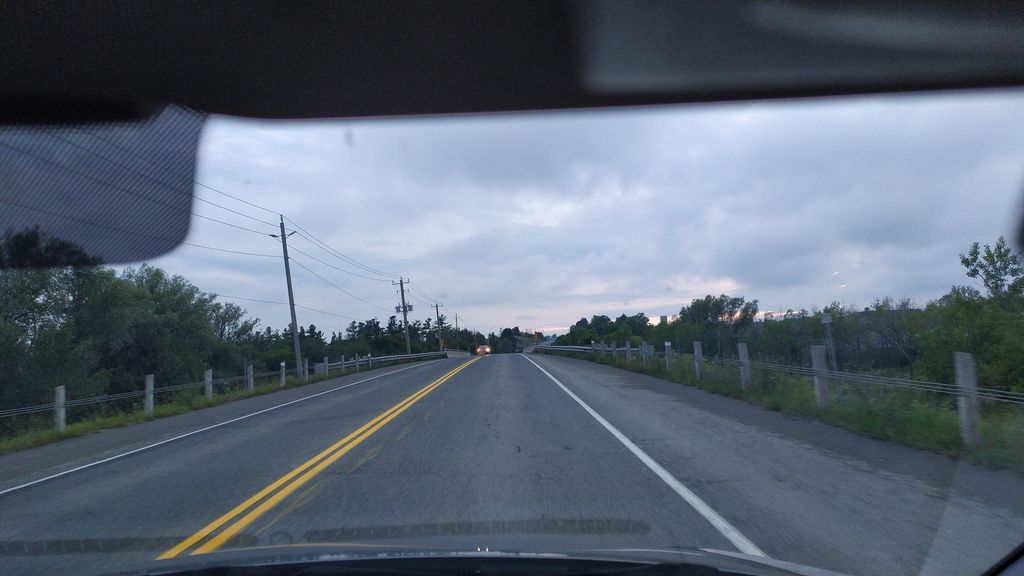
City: kitchener-waterloo